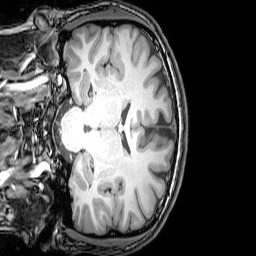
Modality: T1w
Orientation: coronal
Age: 21
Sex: male
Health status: healthy
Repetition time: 0.081 s
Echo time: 0.037 s